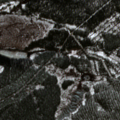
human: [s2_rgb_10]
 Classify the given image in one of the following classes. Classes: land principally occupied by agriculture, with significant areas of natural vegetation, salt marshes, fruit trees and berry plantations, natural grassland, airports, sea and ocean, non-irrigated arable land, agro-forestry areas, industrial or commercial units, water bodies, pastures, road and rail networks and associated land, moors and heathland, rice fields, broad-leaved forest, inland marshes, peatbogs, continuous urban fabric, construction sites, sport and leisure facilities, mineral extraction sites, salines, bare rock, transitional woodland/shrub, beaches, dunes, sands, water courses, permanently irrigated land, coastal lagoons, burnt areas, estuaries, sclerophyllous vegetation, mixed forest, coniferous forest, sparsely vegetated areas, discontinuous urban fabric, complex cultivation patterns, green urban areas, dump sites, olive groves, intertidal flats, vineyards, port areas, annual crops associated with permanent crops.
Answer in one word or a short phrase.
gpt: coniferous forest, transitional woodland/shrub